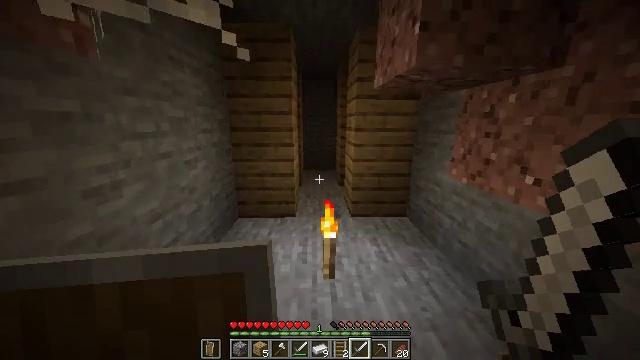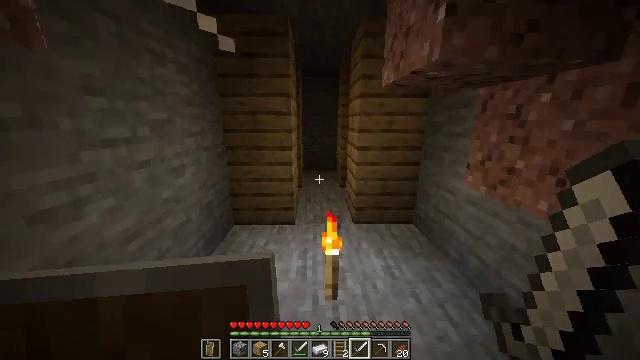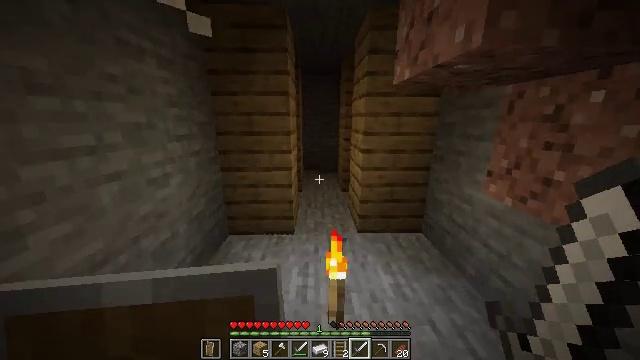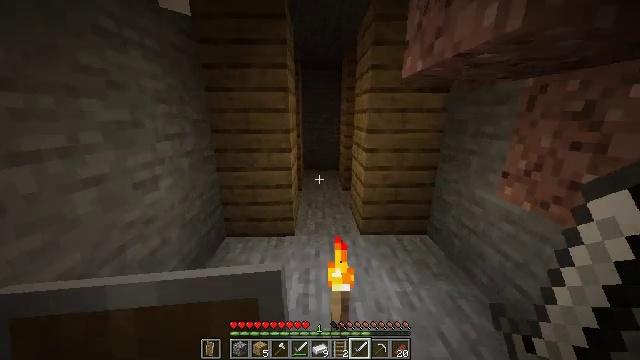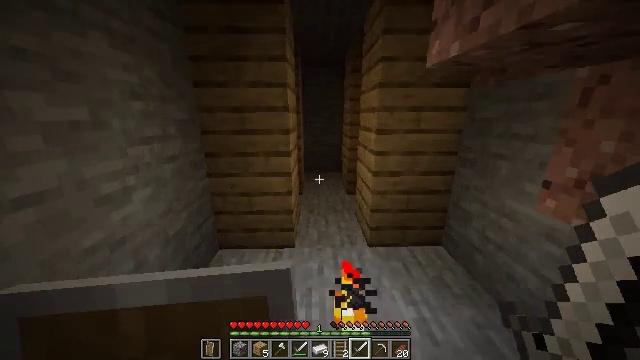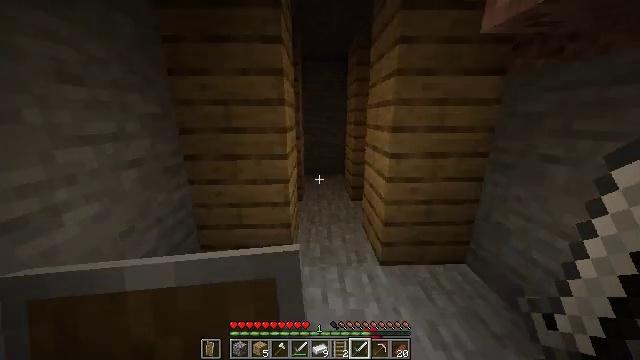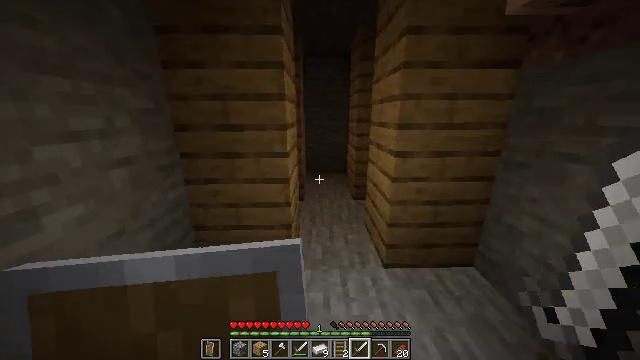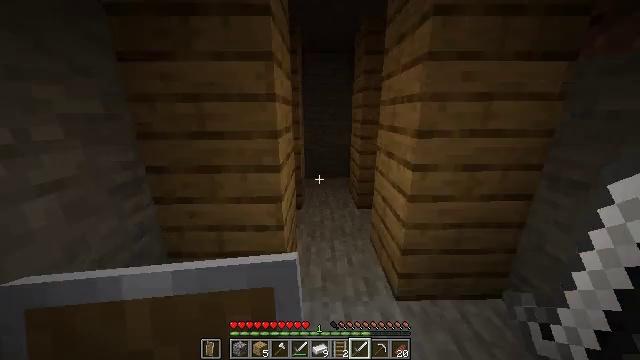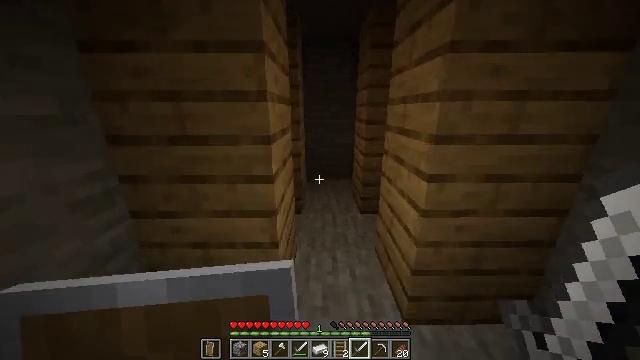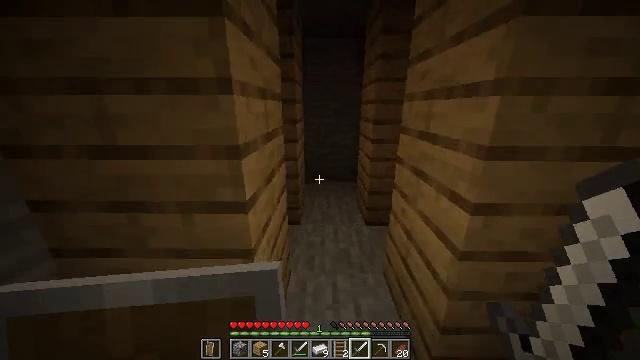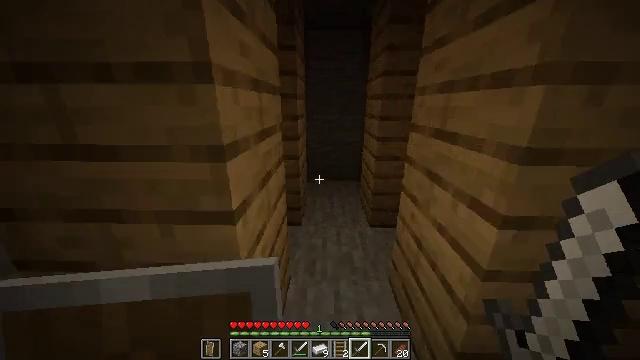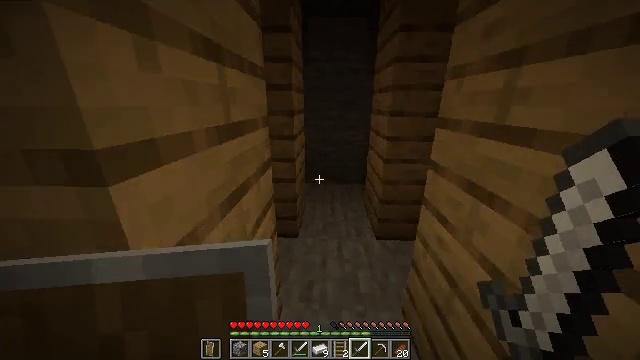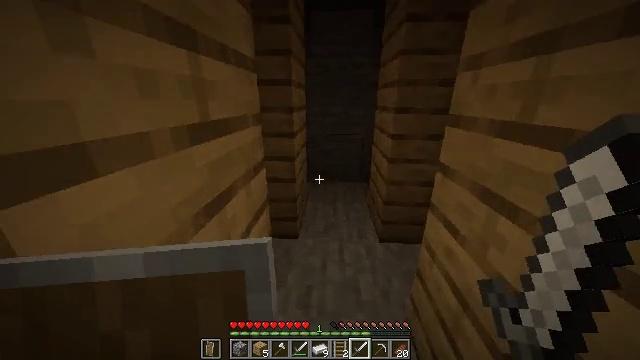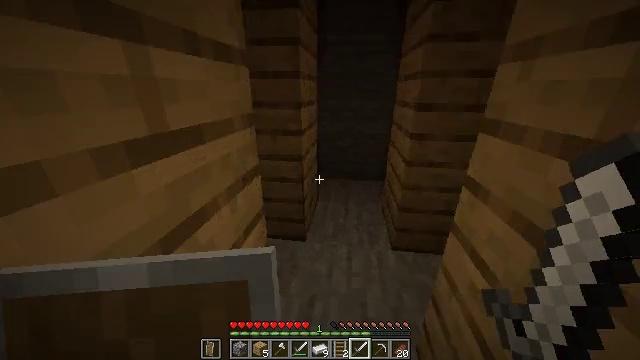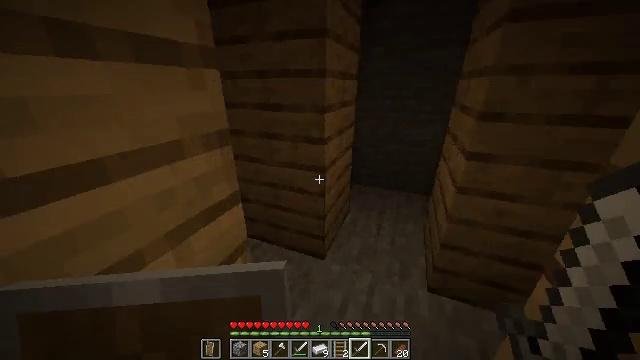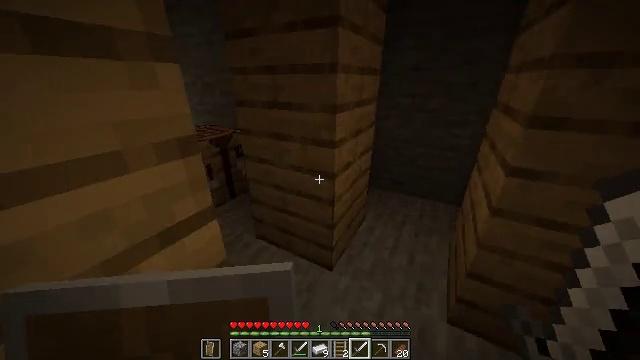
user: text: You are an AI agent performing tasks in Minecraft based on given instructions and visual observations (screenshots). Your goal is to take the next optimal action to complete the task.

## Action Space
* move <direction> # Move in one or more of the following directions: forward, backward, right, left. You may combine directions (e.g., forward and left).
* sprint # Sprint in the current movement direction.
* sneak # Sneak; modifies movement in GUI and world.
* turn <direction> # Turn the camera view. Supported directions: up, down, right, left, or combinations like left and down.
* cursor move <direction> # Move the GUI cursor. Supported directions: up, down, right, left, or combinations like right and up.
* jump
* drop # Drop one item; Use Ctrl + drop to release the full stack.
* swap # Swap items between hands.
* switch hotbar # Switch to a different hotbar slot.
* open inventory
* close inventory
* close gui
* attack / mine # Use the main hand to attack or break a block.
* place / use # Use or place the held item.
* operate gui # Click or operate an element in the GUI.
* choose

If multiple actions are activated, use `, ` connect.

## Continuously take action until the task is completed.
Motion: motion action
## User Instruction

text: Break the mob spawner.
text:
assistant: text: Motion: move forward
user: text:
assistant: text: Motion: move forward
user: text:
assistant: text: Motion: move forward
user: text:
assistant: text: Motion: move forward
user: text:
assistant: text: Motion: move forward
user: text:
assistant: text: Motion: move forward
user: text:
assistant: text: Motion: move forward
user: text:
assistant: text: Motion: move forward
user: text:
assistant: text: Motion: move forward
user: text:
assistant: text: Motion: move forward
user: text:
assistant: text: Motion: move forward
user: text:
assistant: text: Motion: move forward and move right, turn left
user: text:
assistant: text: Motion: move forward and move right, turn left and down
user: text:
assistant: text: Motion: move forward and move right, turn left and down
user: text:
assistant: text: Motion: move forward and move right, turn left
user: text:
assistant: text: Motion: move forward, turn left
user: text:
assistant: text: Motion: move forward, turn left
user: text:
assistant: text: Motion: move forward and move right, turn left
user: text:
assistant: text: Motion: move forward and move right, turn left
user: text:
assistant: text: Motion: move right
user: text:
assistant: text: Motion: turn right
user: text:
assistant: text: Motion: turn right
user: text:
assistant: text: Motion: turn right
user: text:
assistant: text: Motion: no_op
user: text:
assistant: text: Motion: turn right
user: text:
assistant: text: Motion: turn right
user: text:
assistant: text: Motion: turn right
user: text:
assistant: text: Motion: turn right
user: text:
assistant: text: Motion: no_op
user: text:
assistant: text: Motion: no_op